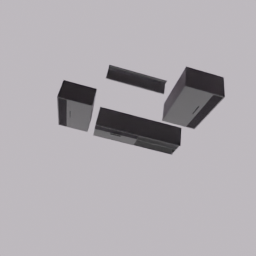
Label: furniture